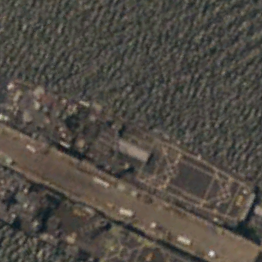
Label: assault